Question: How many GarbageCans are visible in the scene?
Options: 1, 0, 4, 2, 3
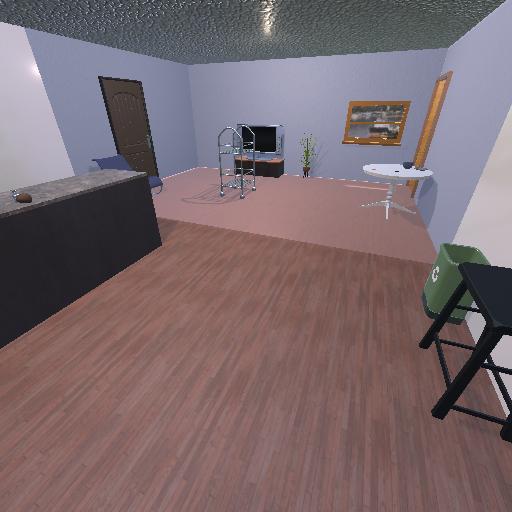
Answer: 1